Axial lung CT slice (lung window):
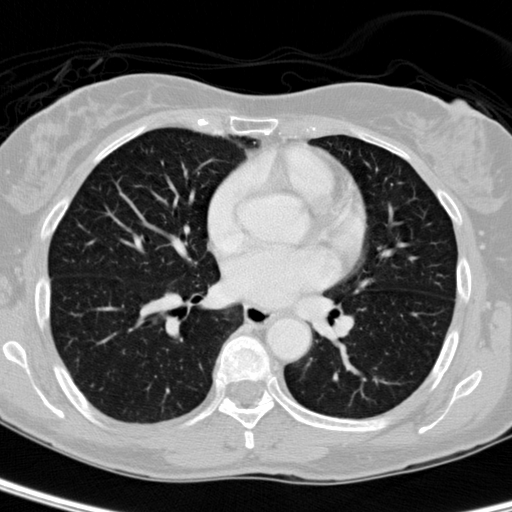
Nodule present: no